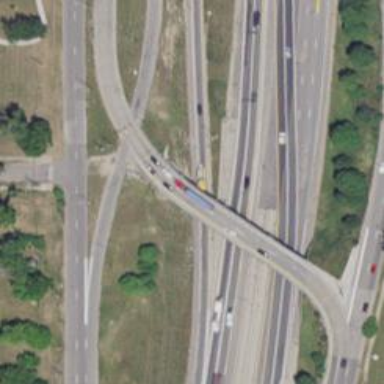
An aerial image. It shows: Primary link highway crossing bridge.